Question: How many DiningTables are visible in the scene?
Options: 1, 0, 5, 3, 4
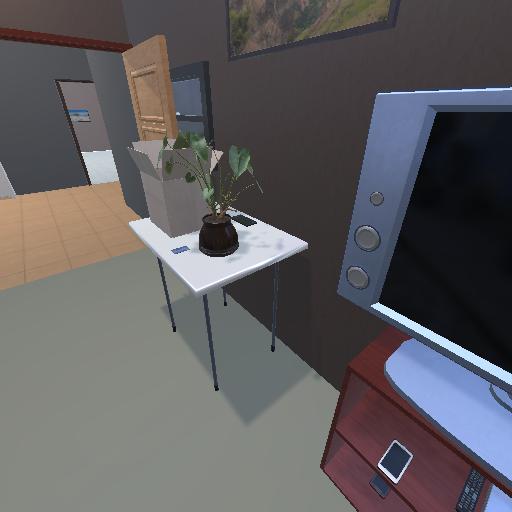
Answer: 1